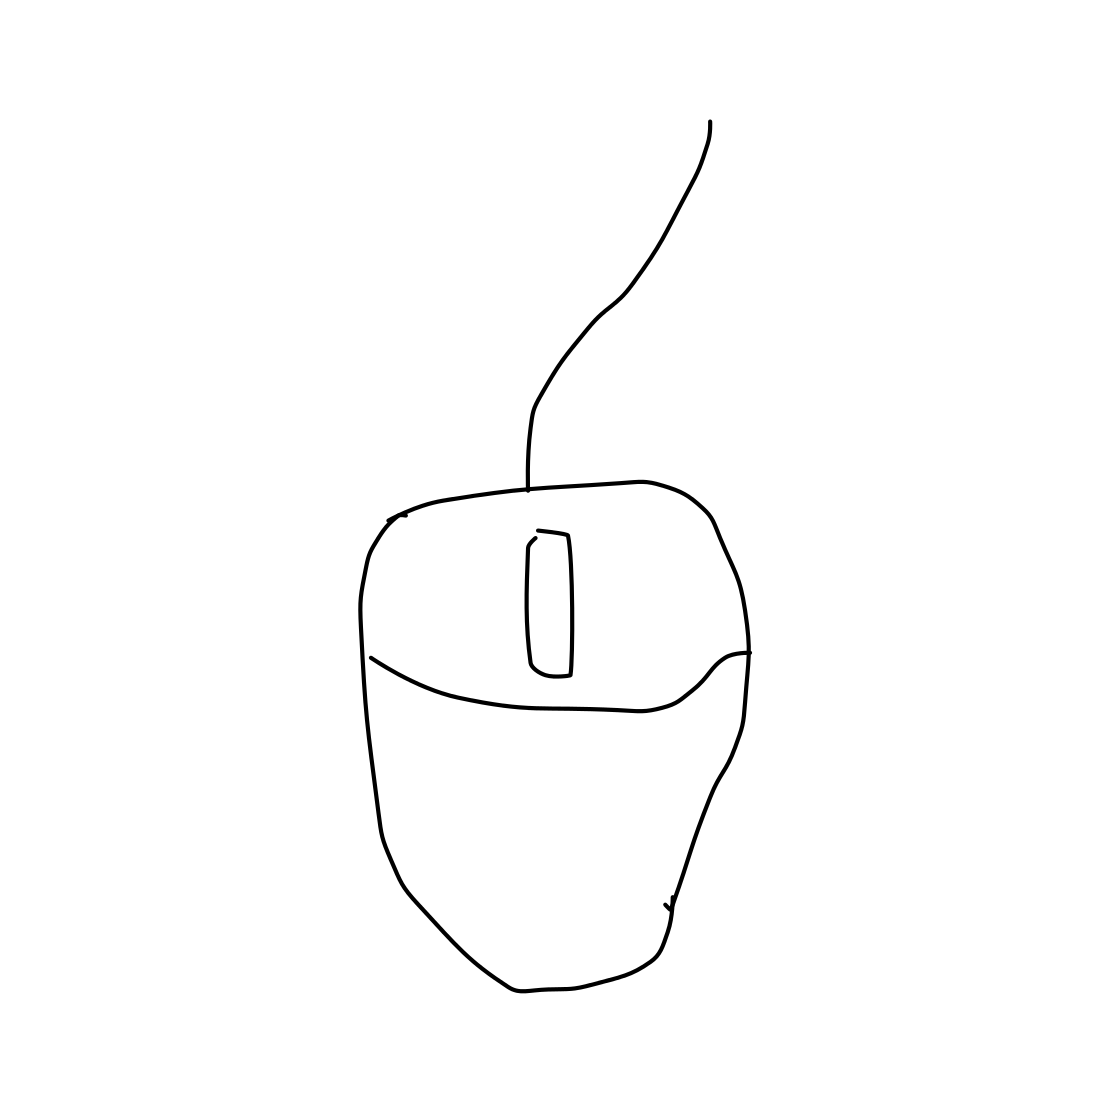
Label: computer-mouse